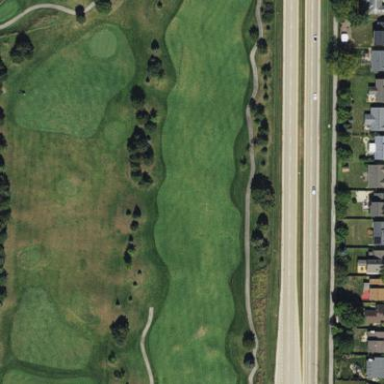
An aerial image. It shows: Golf fairway surrounded by grass.